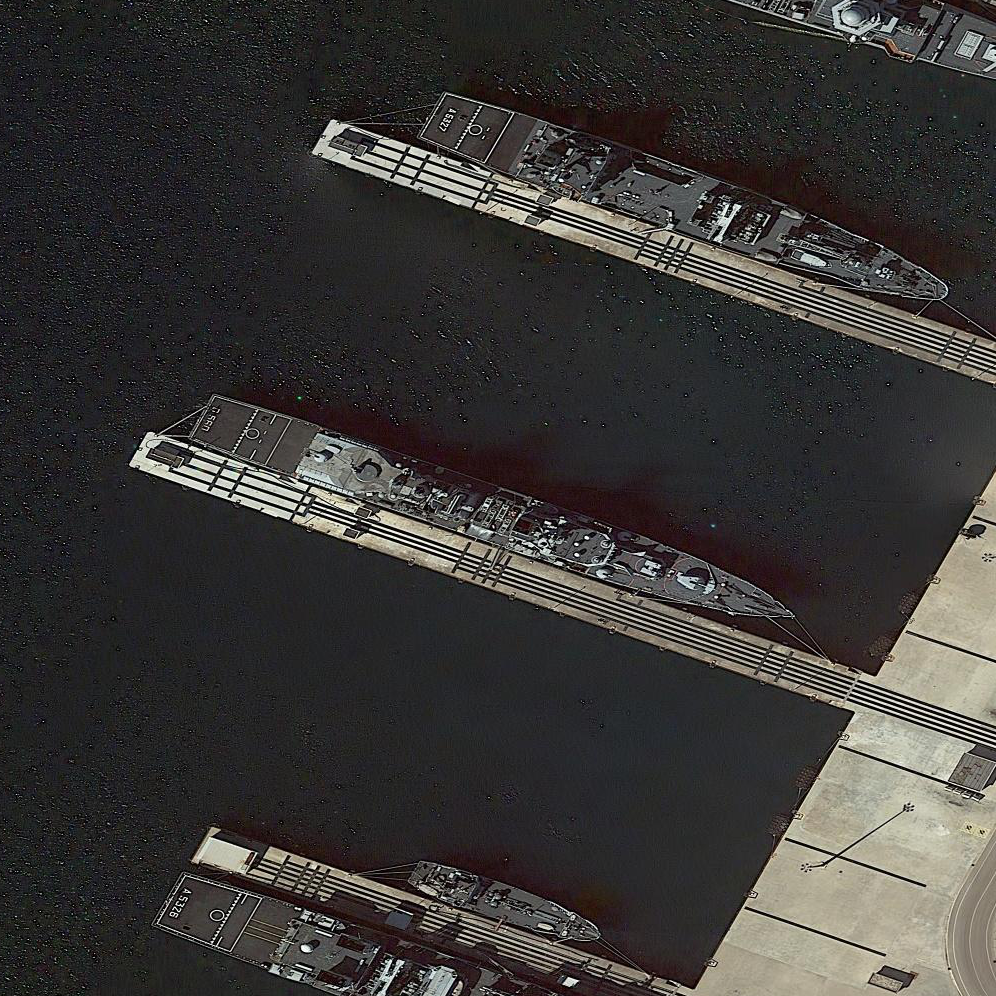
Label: cruiser